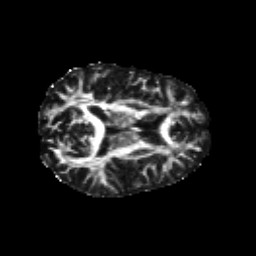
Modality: FA
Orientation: axial
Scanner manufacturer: siemens
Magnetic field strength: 3 T
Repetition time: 6.8 s
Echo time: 0.093 s